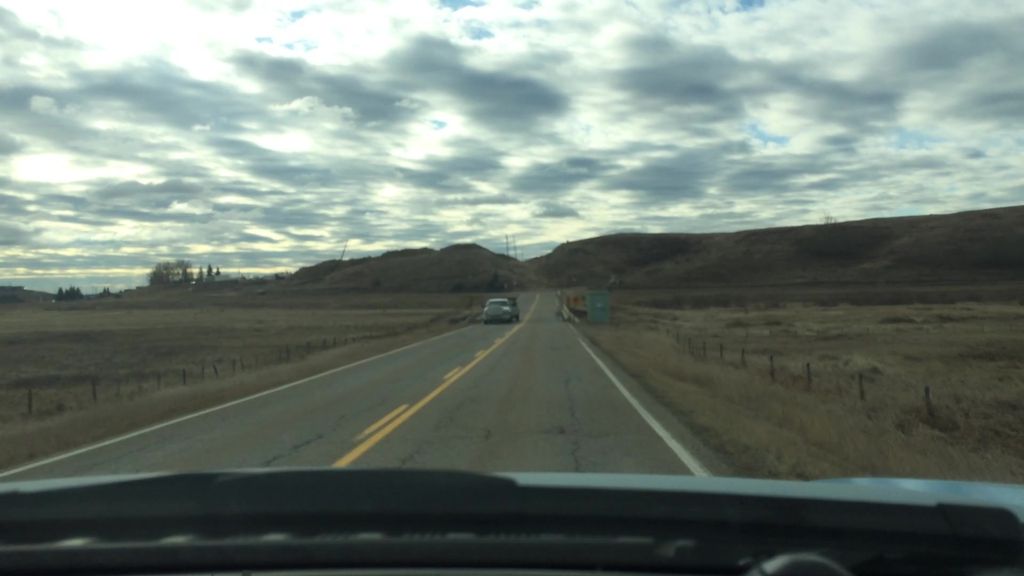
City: calgary